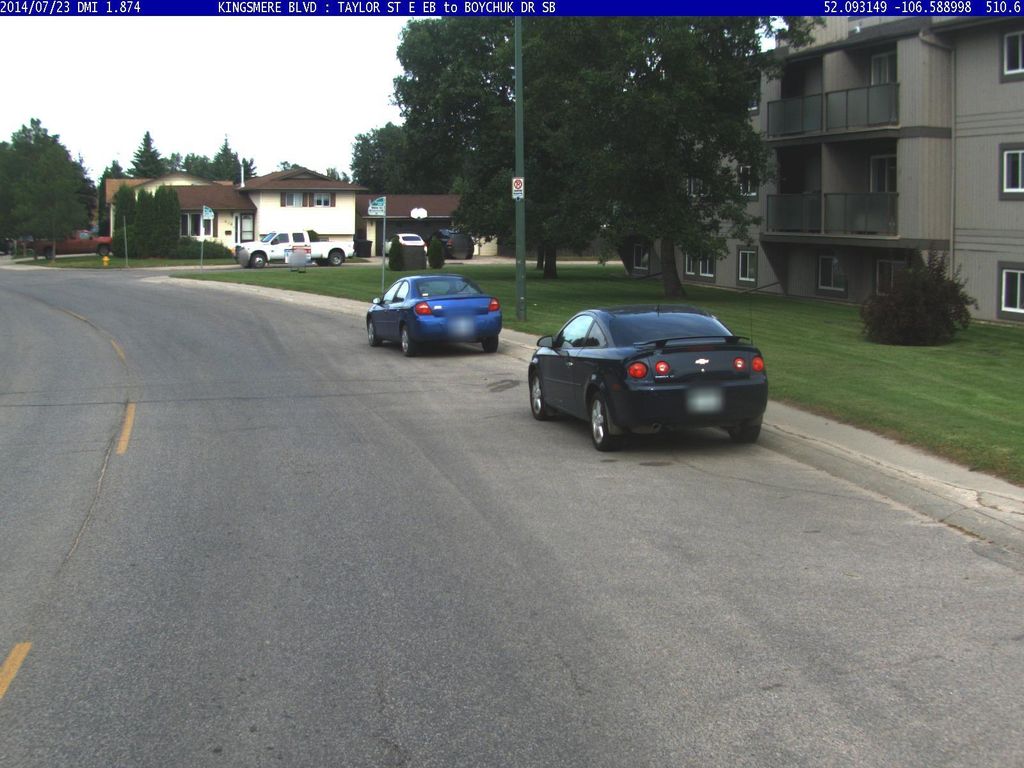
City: saskatoon